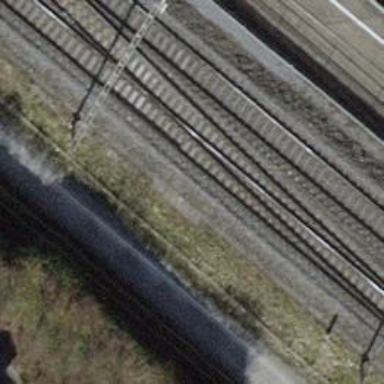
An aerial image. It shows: Single-track railway with electrified contact lines.